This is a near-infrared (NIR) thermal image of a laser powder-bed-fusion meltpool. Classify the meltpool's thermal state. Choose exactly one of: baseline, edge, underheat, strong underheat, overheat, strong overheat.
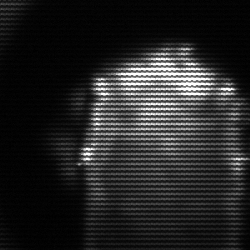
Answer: baseline